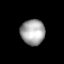
Tissue: lung
Cell type: T cells
Senescence score: 0.2419
Nuclear area (px): 601
Mean DAPI intensity: 166.497